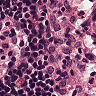
Metastatic tissue present: no